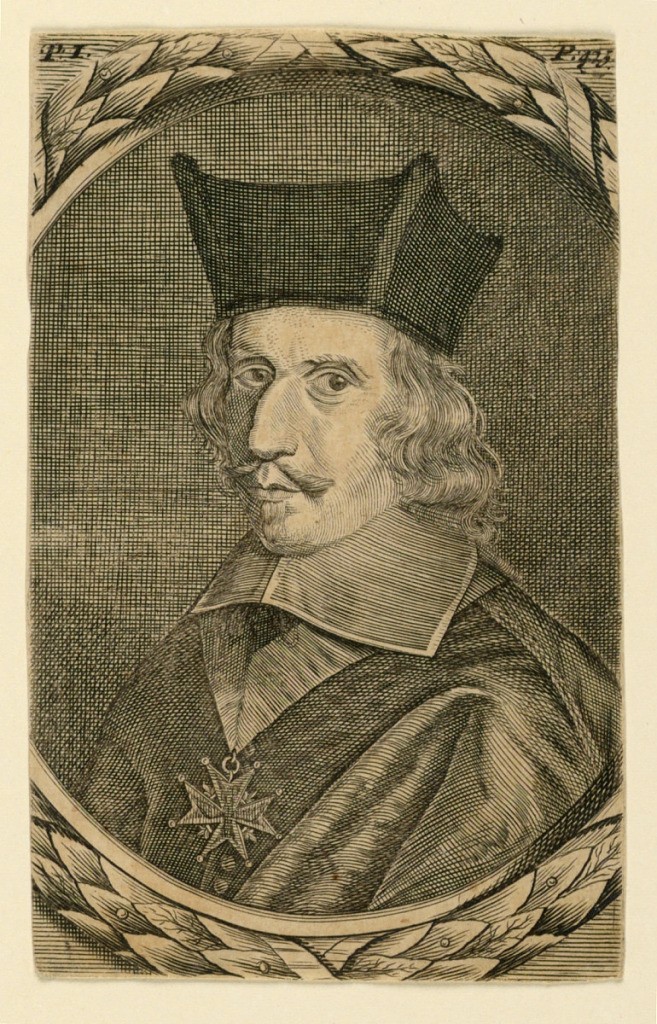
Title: Portrait of a Cardinal
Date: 1725-1750
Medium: Engraving on paper
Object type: Print
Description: Bust-length portrait in three-quarter view to left. The Cardinal, an elderly man, is wearing an order. The portrait is encircled by a laurel wreath frame cut off at sides.